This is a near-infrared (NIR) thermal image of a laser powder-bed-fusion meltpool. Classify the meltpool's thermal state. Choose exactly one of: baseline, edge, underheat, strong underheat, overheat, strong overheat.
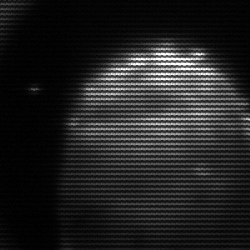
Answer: edge